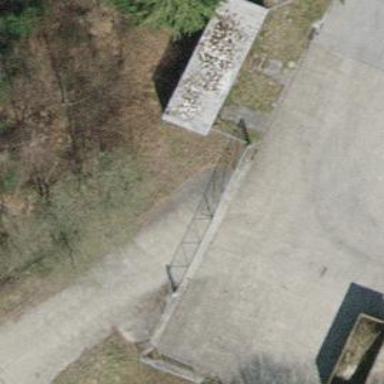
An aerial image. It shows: Gate.